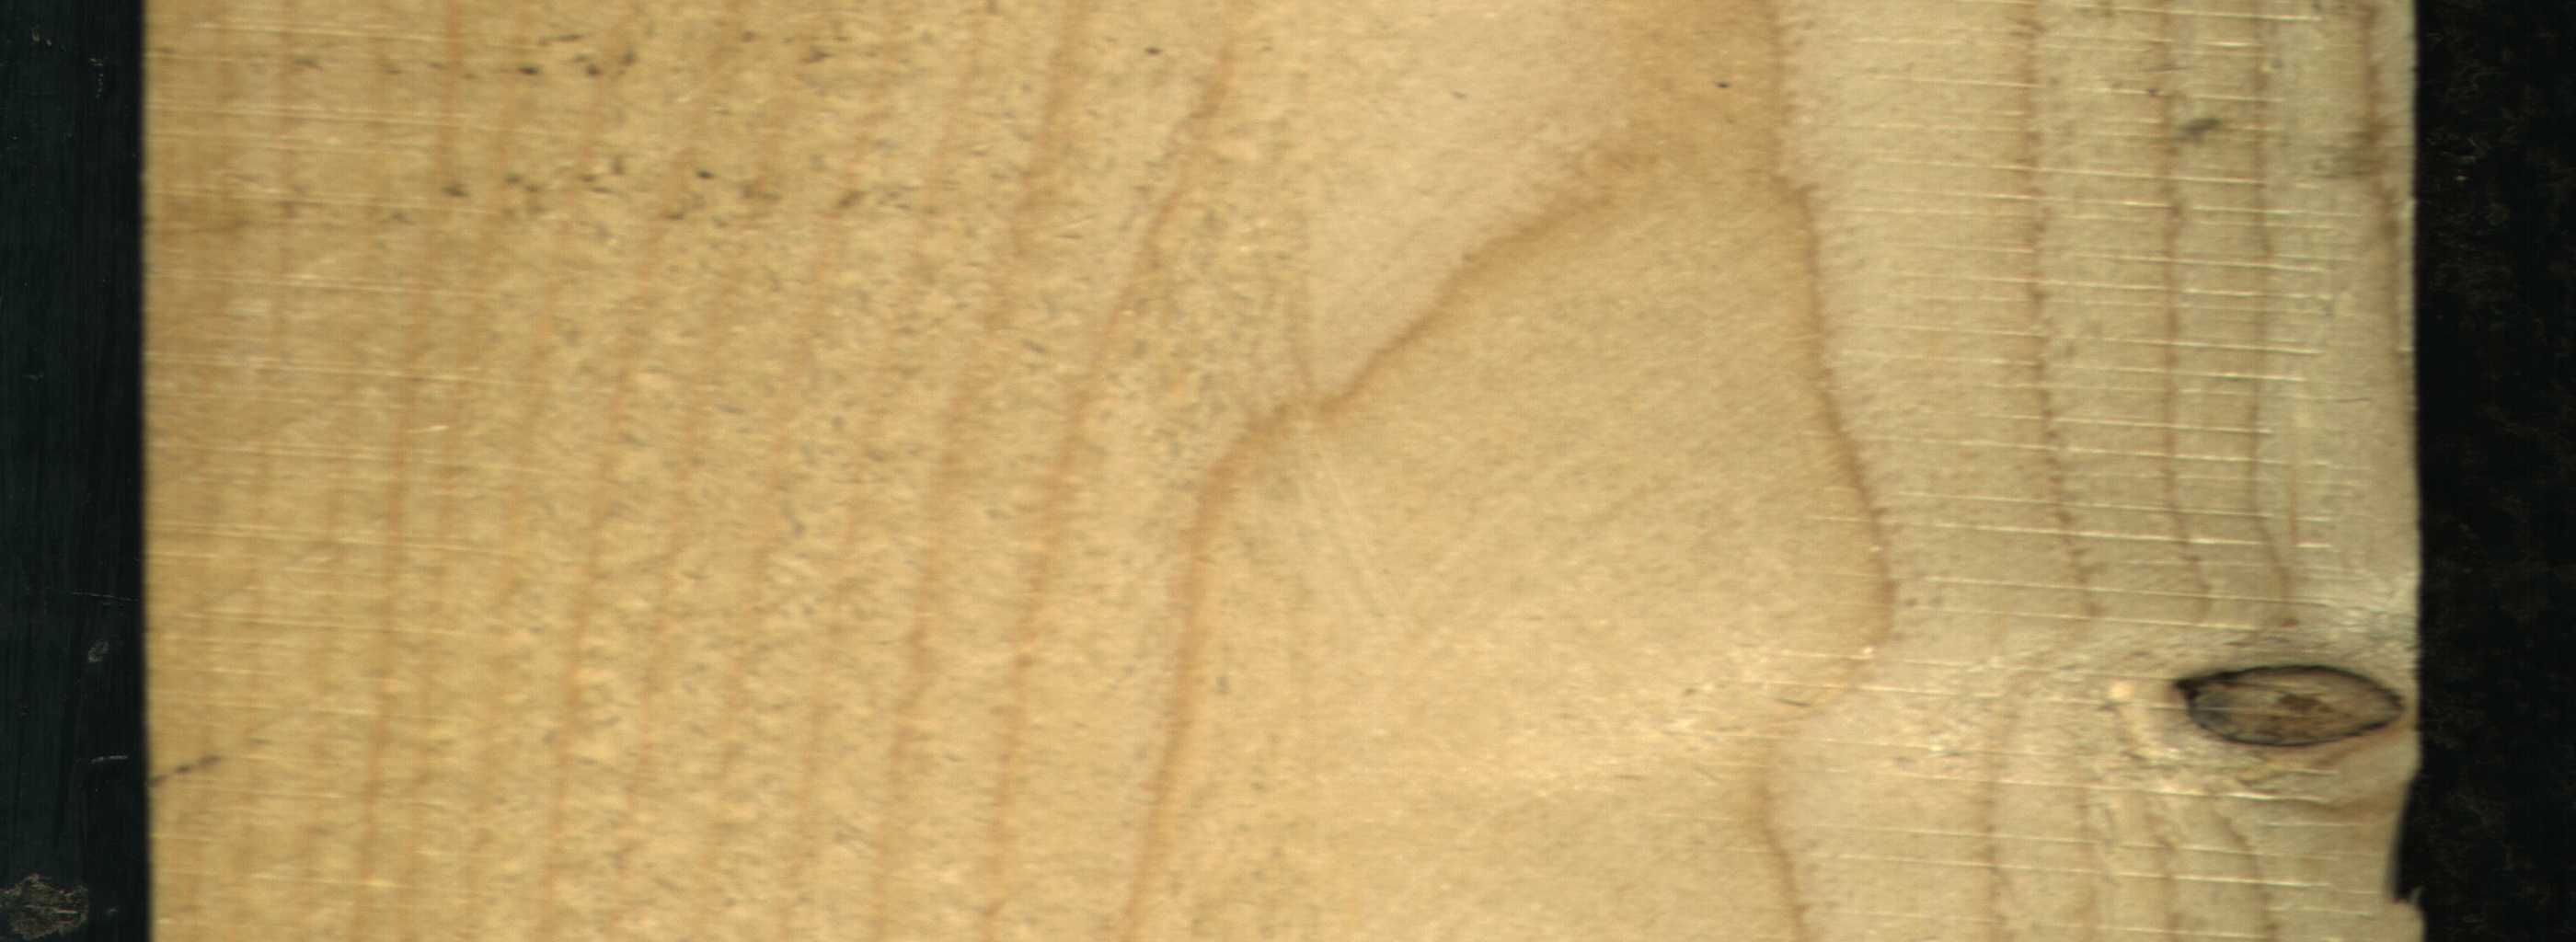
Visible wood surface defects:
Dead_Knot